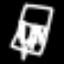
Label: pencil